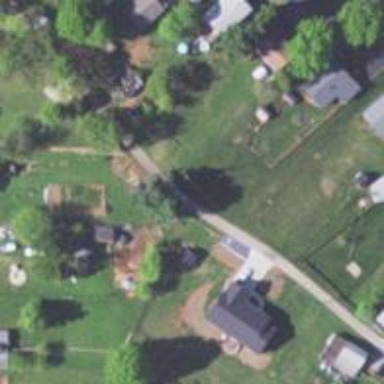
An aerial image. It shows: Alley classified as service road.